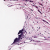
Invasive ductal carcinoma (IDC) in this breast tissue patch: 0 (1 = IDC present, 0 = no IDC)